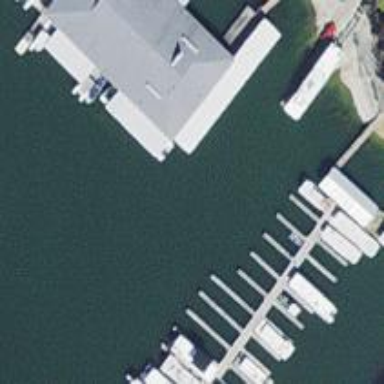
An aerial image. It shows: Marina on leisure land.